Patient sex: M
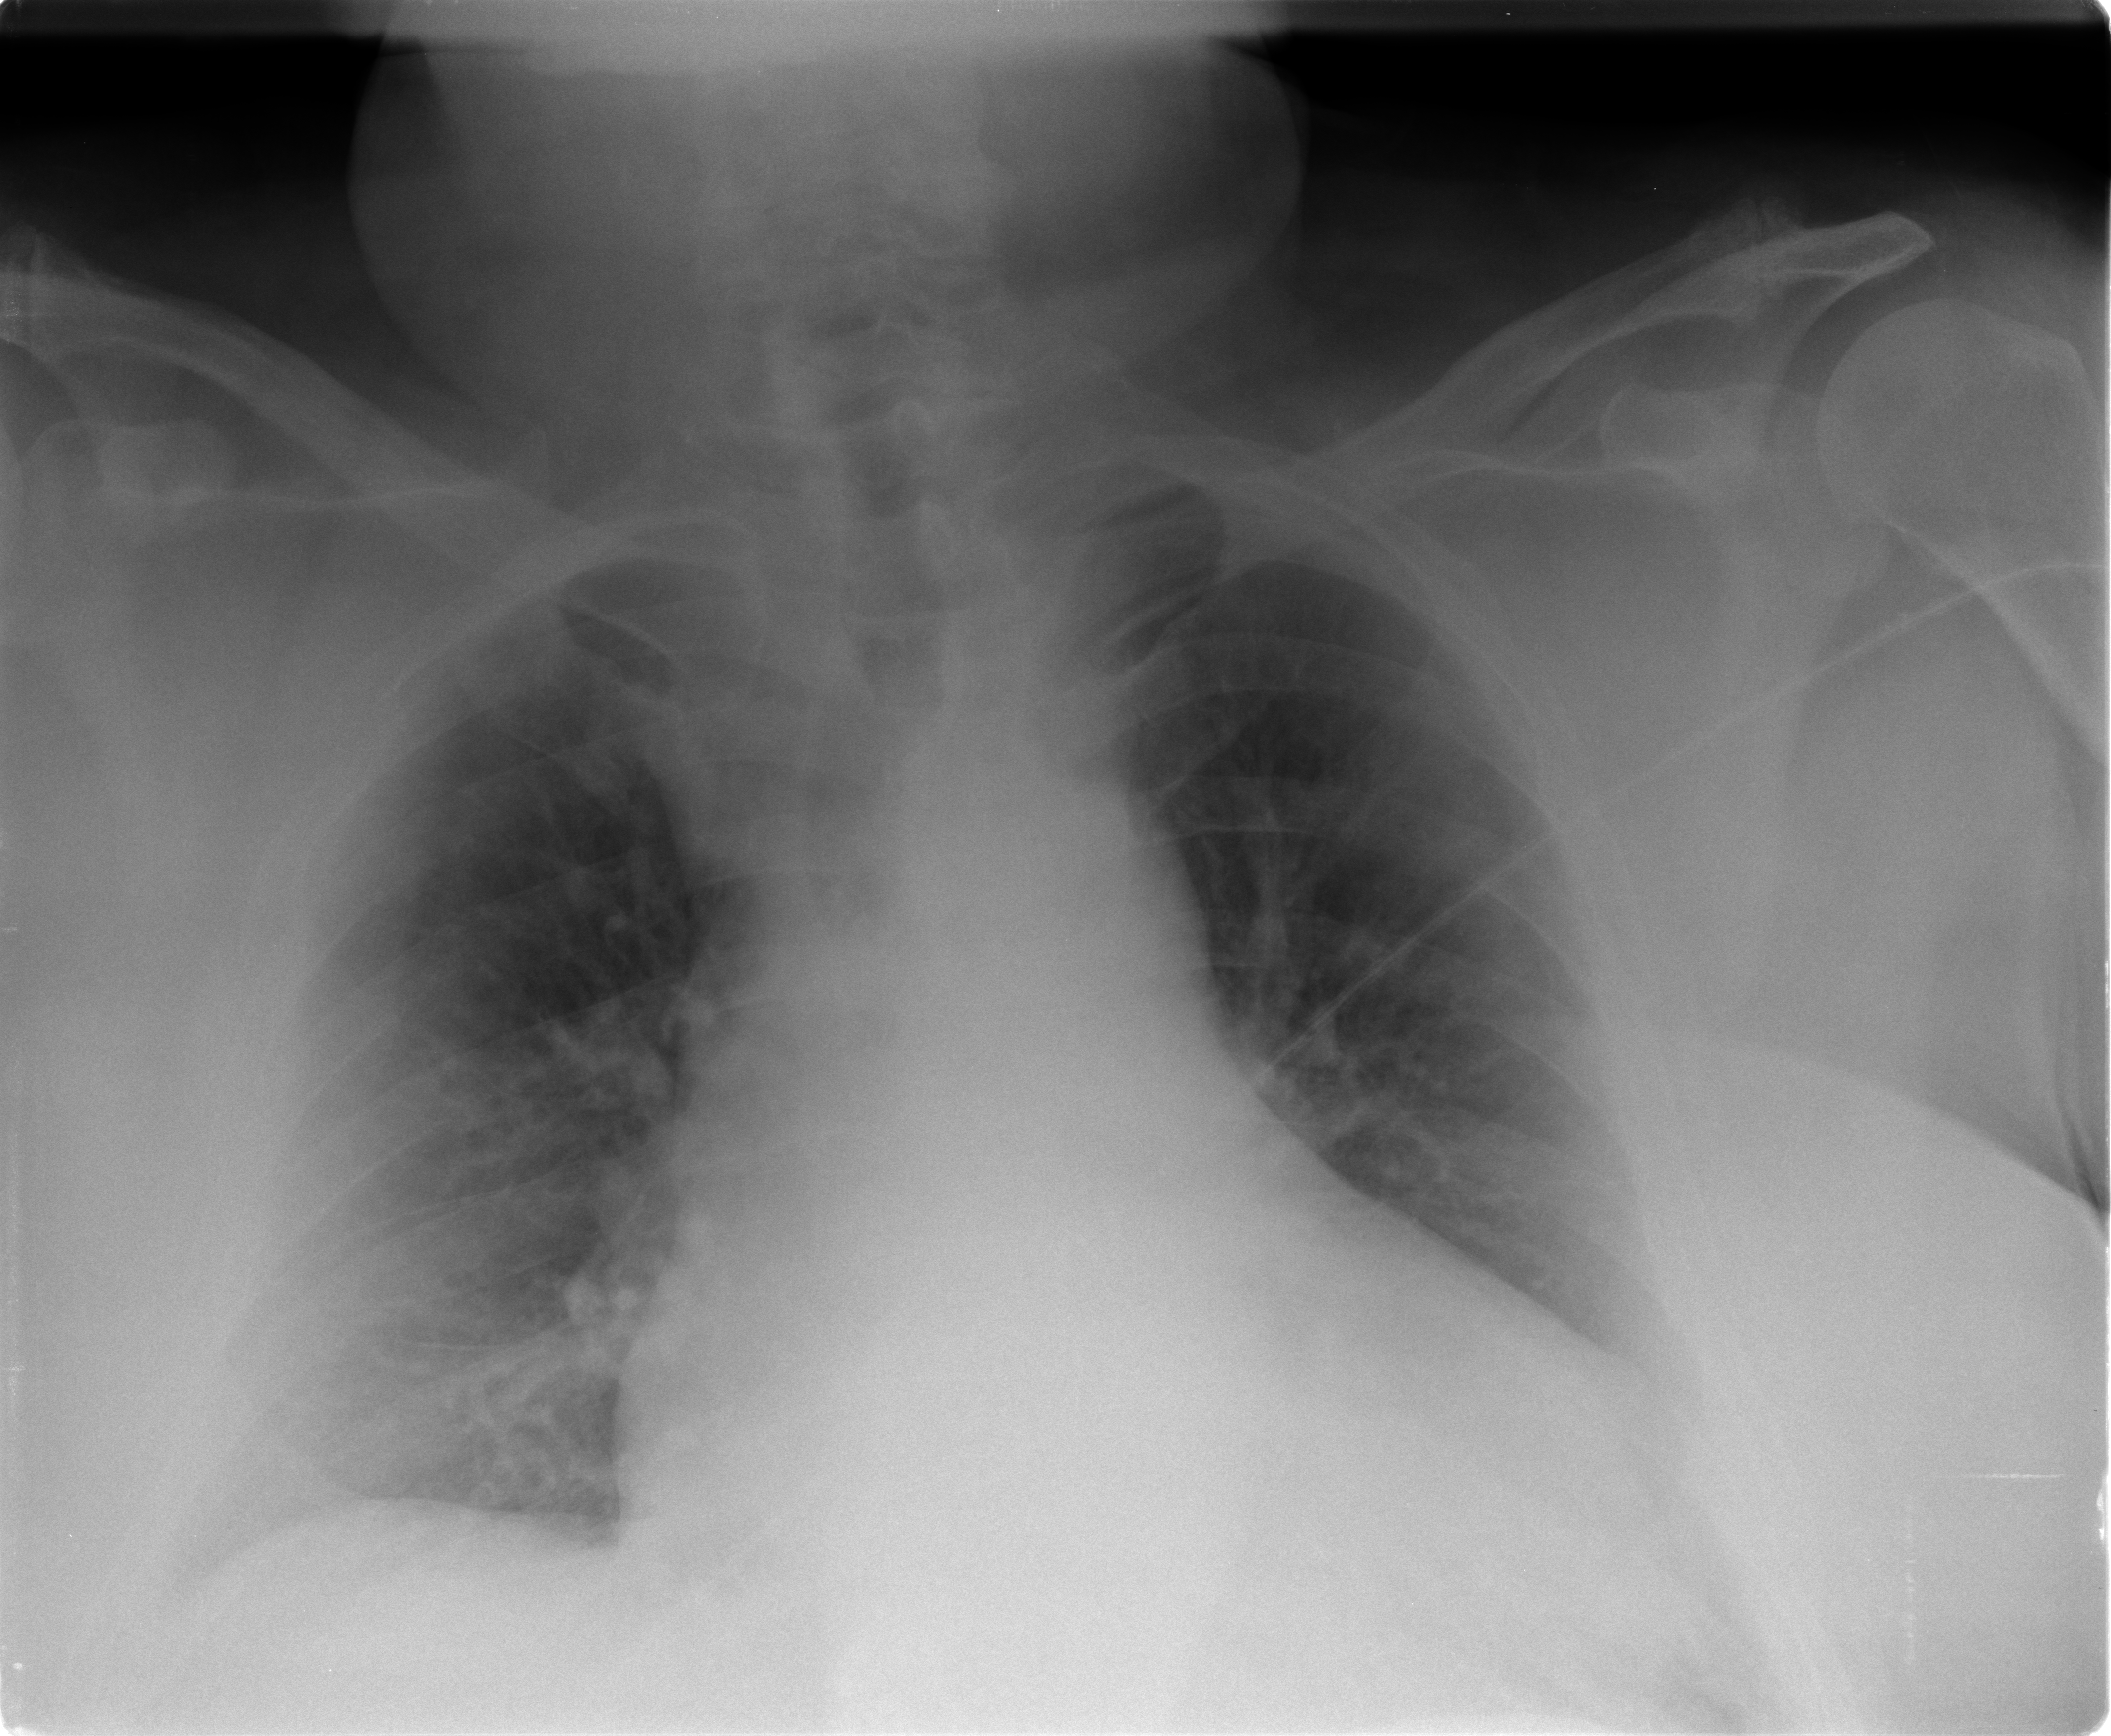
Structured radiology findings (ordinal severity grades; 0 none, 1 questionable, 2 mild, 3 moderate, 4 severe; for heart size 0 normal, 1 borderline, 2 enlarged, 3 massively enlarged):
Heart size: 2
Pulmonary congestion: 1
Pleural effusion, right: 2
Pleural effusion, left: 2
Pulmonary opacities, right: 1
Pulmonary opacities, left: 0
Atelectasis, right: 2
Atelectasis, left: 2